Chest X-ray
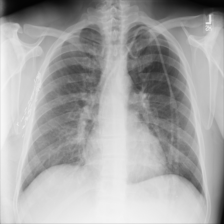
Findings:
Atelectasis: negative
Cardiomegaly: negative
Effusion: negative
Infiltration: positive
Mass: negative
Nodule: negative
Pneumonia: negative
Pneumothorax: negative
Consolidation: negative
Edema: positive
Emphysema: negative
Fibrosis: negative
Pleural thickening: negative
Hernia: negative